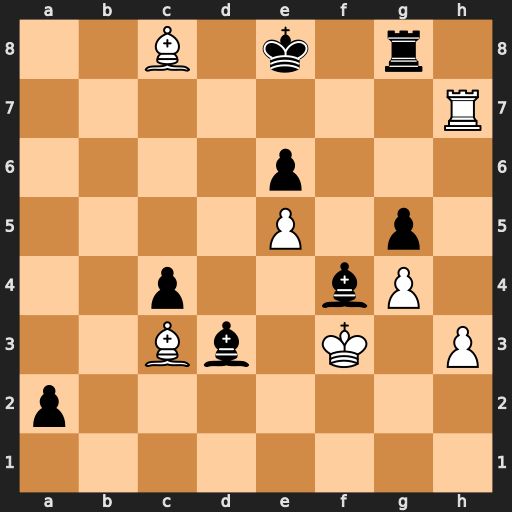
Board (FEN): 2B1k1r1/7R/4p3/4P1p1/2p2bP1/2Bb1K1P/p7/8
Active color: w
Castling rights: -
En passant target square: -
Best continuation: Bd7+ Kf8 Bb4#